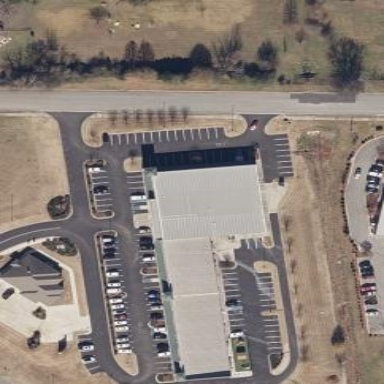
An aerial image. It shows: Retail building.